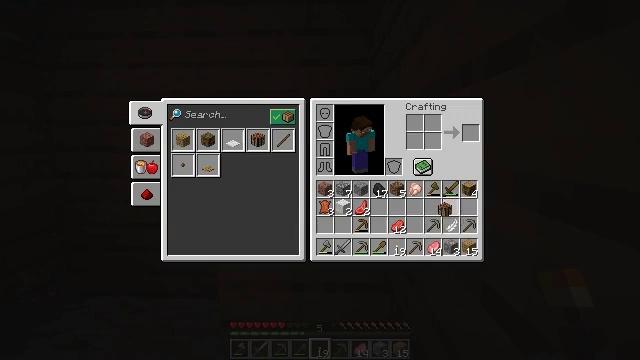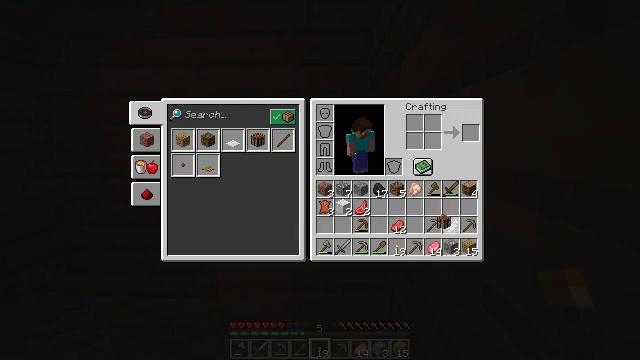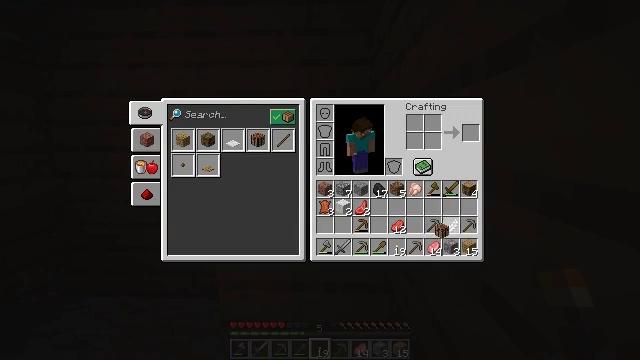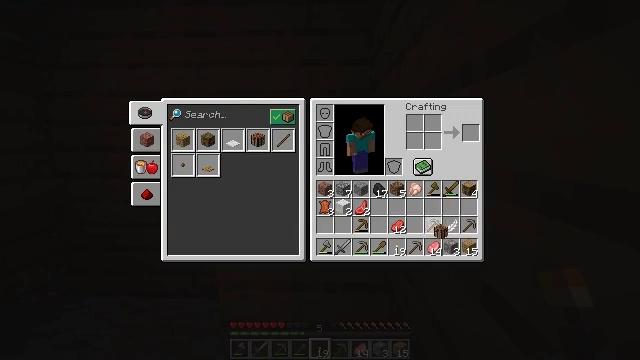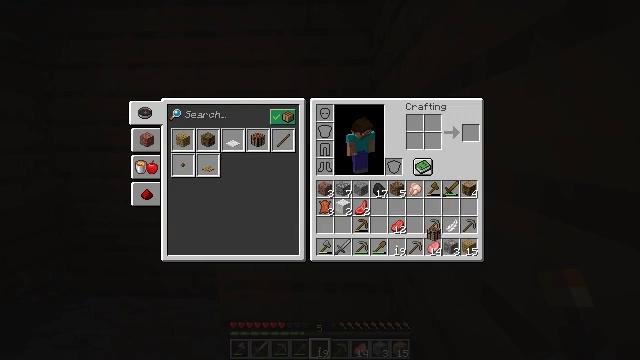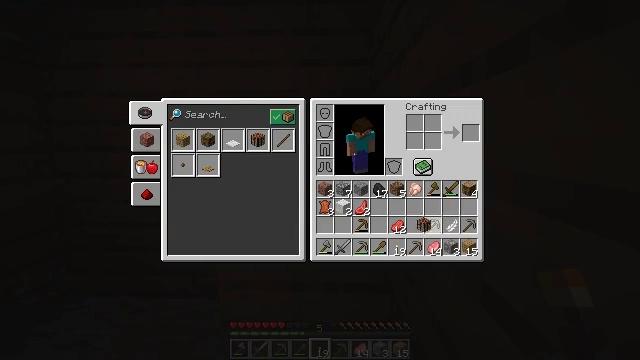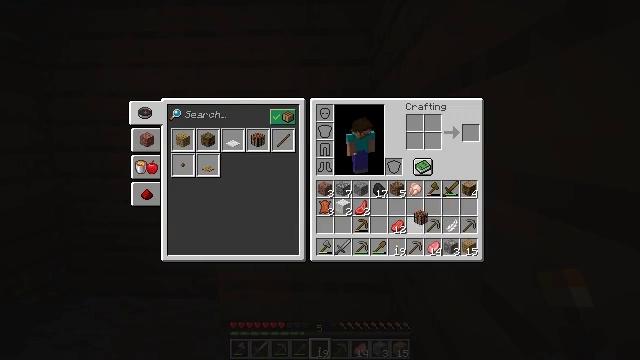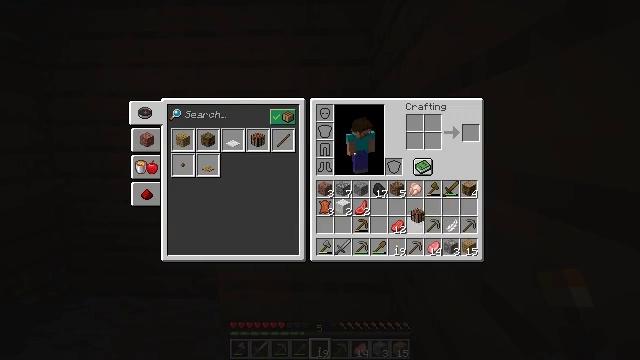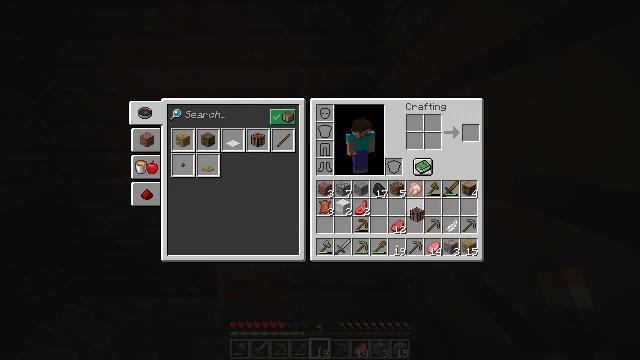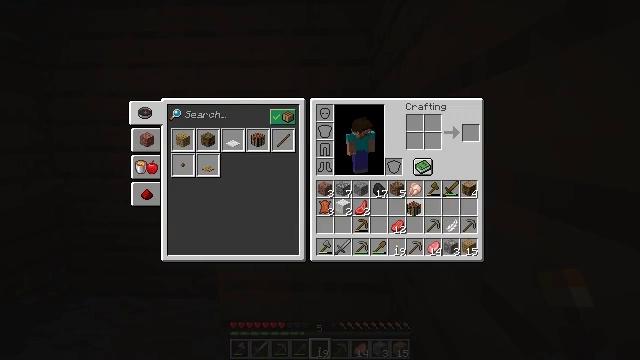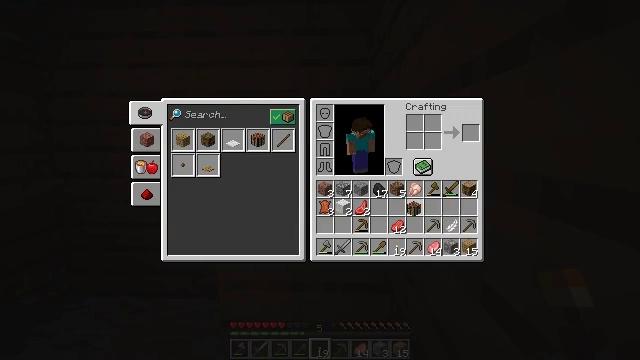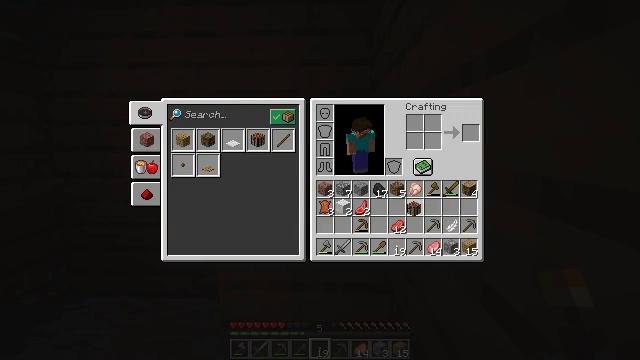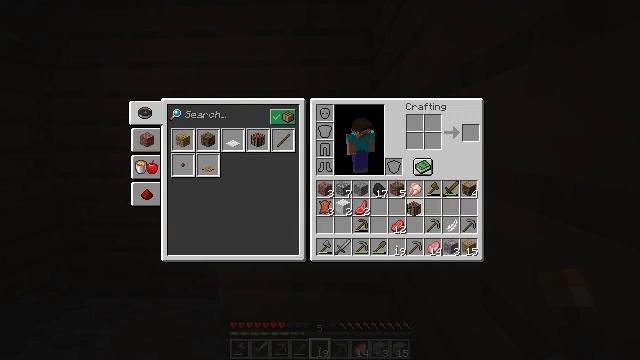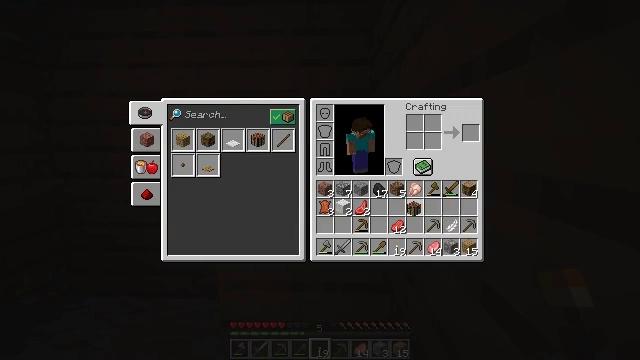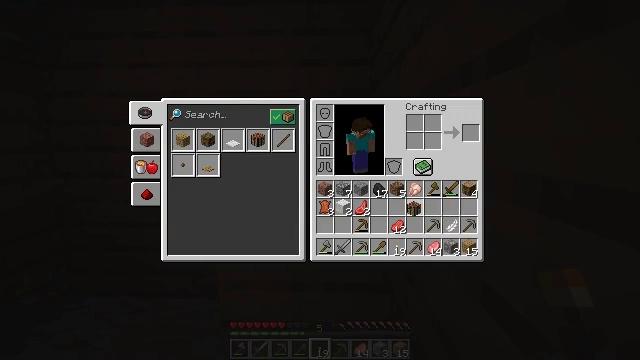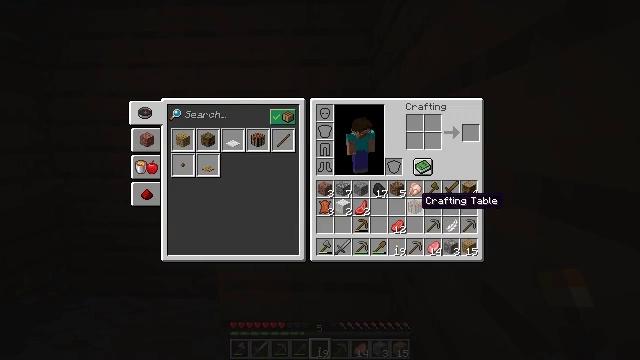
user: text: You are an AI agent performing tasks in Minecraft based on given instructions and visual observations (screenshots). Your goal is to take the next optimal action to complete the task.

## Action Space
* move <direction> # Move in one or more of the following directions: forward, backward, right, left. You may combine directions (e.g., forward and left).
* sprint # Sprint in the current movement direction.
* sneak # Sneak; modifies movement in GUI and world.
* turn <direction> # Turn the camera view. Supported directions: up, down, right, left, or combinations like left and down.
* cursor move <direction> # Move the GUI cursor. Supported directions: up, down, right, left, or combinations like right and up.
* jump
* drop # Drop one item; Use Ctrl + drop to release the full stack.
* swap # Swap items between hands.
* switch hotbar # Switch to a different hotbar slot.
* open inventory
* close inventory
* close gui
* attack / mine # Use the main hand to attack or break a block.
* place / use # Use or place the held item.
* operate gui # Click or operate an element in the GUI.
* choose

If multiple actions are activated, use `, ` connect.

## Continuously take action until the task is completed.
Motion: motion action
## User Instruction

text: Harvest stone in the caves.
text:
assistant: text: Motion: cursor move down, open gui
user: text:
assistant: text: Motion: cursor move down
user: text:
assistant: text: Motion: no_op
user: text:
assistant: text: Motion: cursor move left
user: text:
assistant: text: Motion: cursor move left and up
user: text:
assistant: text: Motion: cursor move up
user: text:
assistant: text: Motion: no_op
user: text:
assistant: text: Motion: no_op
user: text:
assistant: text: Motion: no_op
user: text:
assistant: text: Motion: no_op
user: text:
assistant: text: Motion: no_op
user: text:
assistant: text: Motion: operate gui
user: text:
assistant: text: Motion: operate gui
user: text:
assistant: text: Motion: operate gui
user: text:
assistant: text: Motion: no_op
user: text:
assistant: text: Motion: no_op
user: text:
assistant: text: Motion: no_op
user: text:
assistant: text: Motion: no_op
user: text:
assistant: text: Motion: no_op
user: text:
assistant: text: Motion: no_op
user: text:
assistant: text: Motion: no_op
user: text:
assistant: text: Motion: no_op
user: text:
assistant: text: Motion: no_op
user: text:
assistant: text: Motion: no_op
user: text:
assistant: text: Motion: no_op
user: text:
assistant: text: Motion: no_op
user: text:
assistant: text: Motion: no_op
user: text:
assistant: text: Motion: cursor move left
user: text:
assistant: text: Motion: turn left and down, close gui
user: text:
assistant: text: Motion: turn left and down